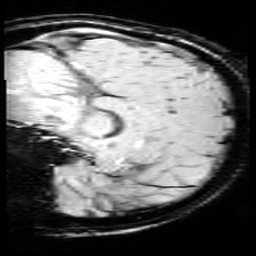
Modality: SWI
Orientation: sagittal
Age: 11
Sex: male
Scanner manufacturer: siemens
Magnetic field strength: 3 T
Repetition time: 0.027 s
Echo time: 0.02 s